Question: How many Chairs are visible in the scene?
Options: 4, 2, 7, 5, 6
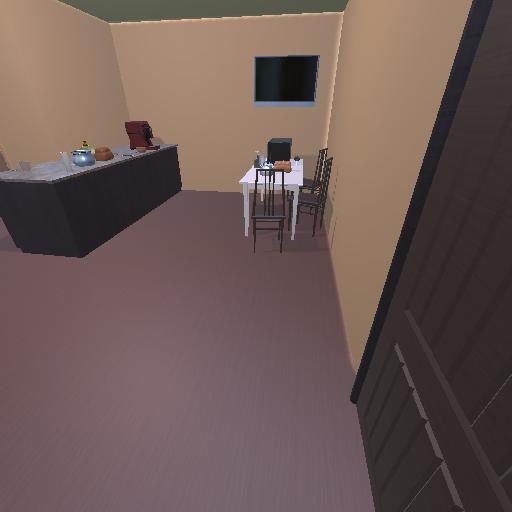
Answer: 4